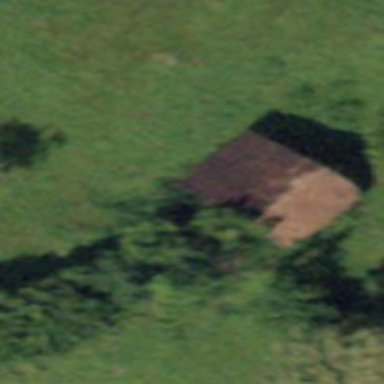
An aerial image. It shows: Rural barn.